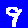
Digit: 9